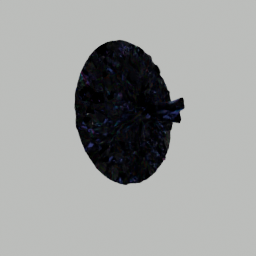
Label: nature